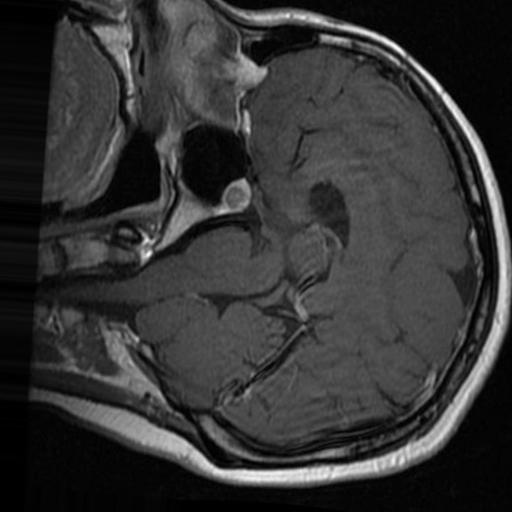
Label: brain_tumor